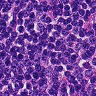
Metastatic tissue present: no